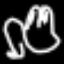
Label: frog